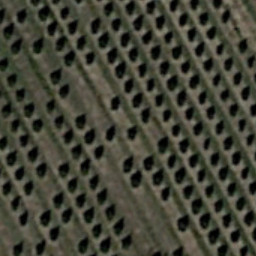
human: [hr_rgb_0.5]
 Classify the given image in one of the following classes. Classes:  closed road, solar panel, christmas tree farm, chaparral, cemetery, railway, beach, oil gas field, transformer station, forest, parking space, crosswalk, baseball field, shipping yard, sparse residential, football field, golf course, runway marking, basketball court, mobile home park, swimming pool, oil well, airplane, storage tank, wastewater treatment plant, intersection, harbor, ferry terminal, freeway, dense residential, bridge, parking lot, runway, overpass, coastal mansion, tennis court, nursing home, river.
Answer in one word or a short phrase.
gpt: christmas tree farm